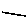
Label: line